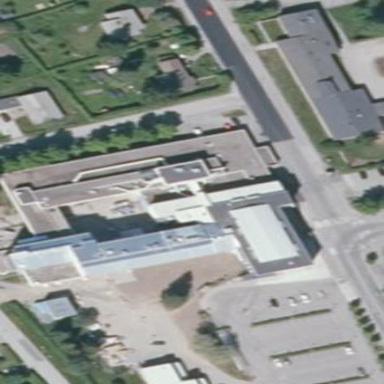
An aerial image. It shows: Hospital providing healthcare services.